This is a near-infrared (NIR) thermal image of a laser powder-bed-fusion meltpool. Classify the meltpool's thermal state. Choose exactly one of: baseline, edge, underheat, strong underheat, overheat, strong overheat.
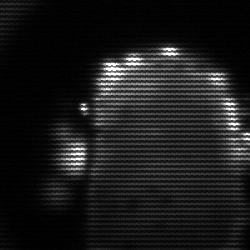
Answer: baseline